Aerial crown-view tile of a tropical tree (Barro Colorado Island, Panama), acquired 20240716:
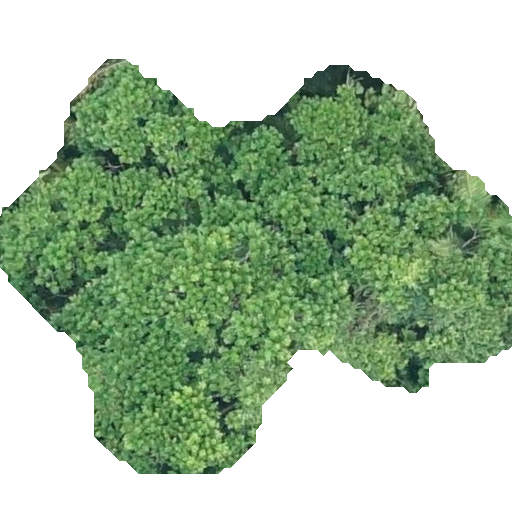
Species: Anacardium excelsum
GBIF accepted scientific name: Anacardium excelsum
Crown area: 221.931 m²